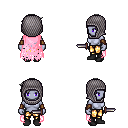
a pixel art fantasy rpg character, female body template, dark elf, purple skin, pink tattered cape, gold greaves, white pixie cut hairstyle, chain hood, cloth bracers, black shoes, dagger, four views (front, back, left, right), 2x2 character sprite sheet, small pixel art, hard edges, no anti-aliasing